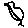
Label: bird